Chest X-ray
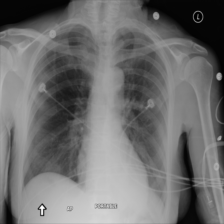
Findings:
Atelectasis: negative
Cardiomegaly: negative
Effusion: negative
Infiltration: negative
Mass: positive
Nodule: negative
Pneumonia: negative
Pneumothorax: negative
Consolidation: negative
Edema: negative
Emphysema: positive
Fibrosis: negative
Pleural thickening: negative
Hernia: negative